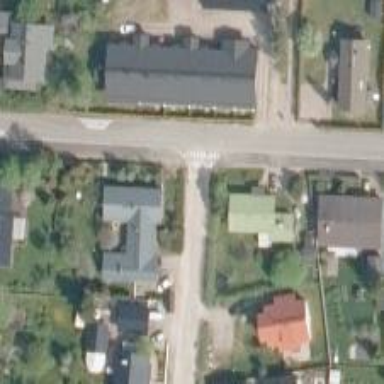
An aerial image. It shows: Uncontrolled crossing on the road.